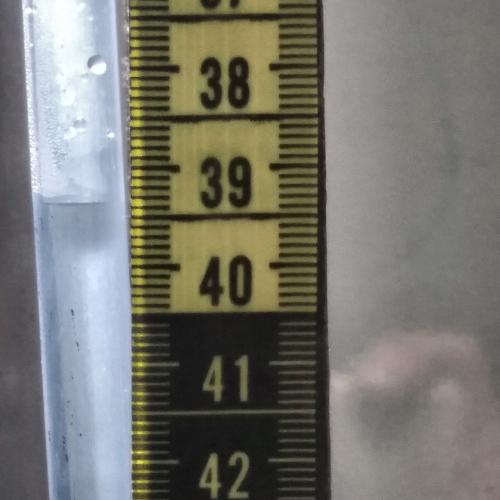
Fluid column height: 39.3 cm